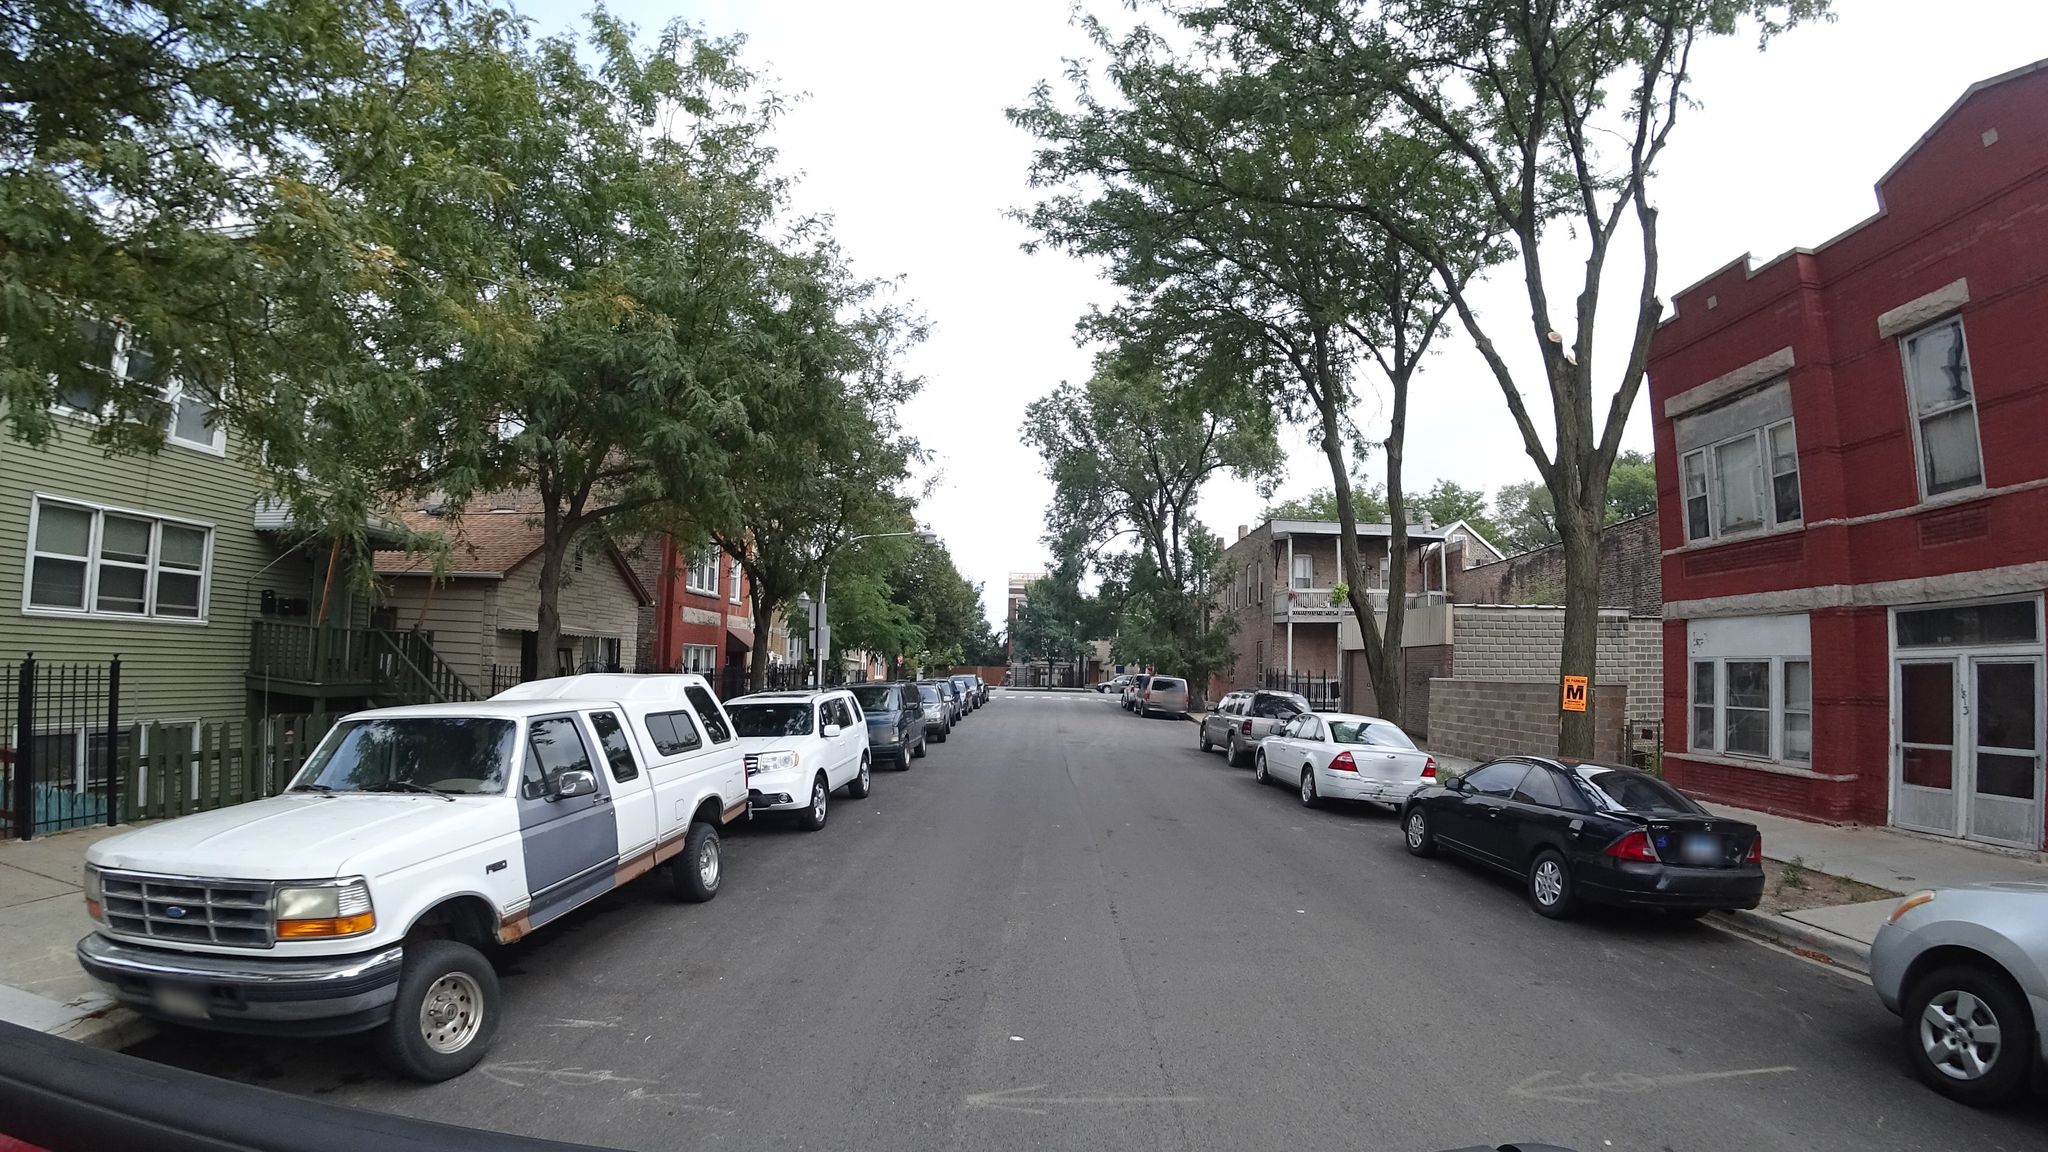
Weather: cloudy
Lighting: day
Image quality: good
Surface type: driving surface
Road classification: service, residential
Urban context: urban centre
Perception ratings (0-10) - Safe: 8.62, Lively: 8.92, Beautiful: 6.35, Boring: 2.32, Depressing: 2.35, Wealthy: 6.88